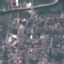
Label: Residential